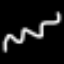
Label: squiggle